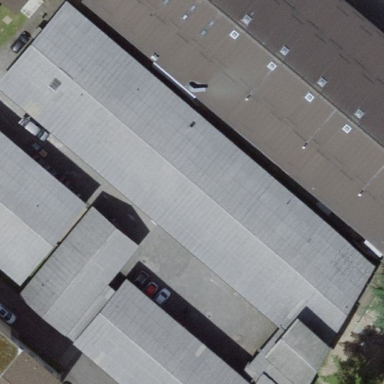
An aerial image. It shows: Commercial building.